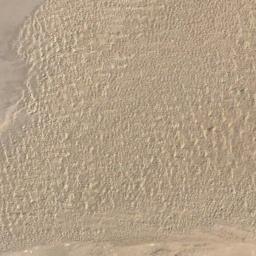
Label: desert